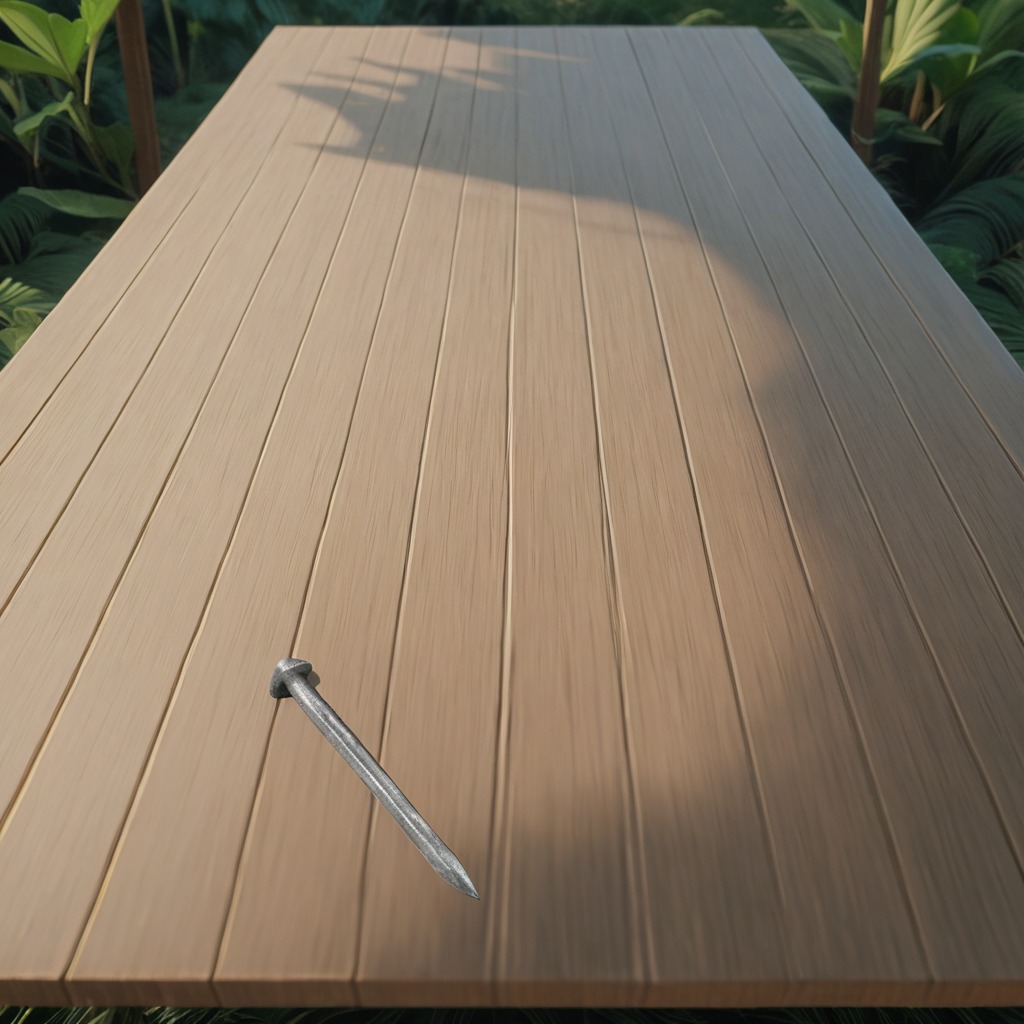
An iron nail is lying on the wooden table.